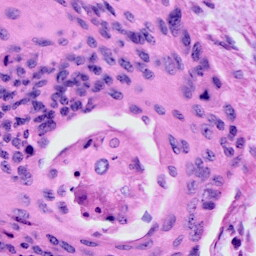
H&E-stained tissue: Cervix